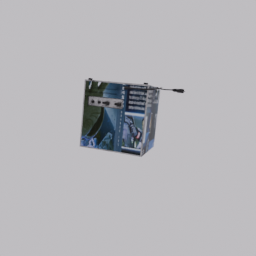
Label: electronics